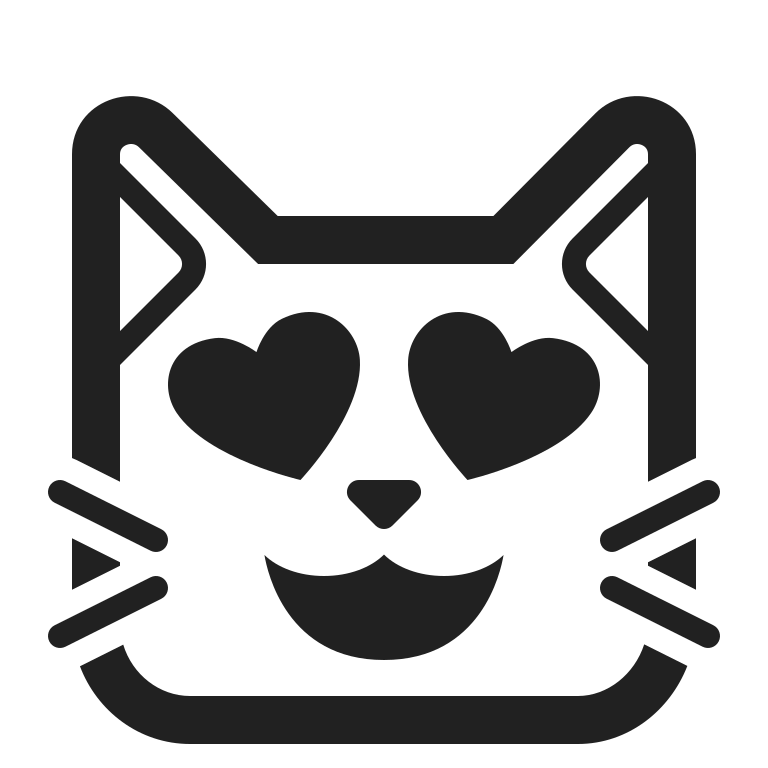
smiling cat with heart eyes high contrast